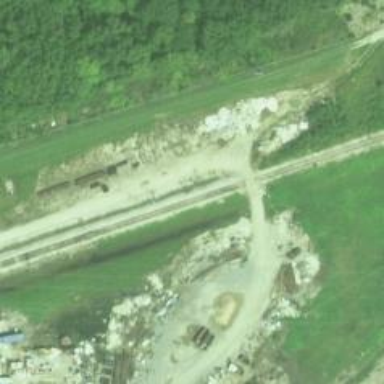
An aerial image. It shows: Railway level crossing.